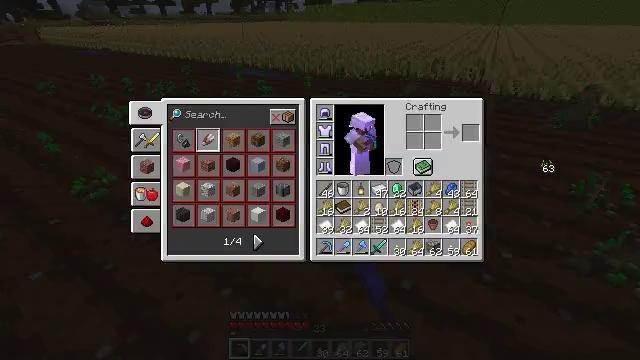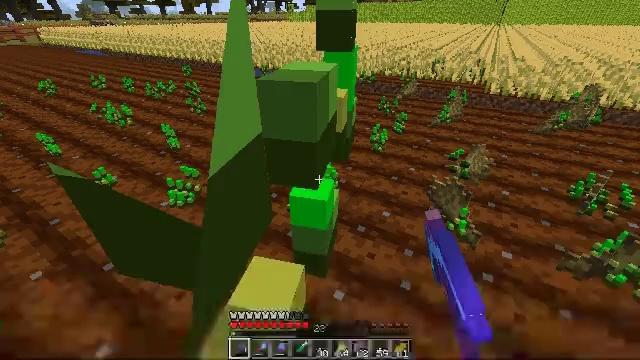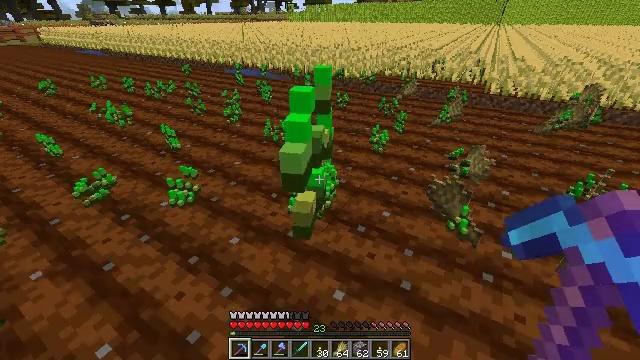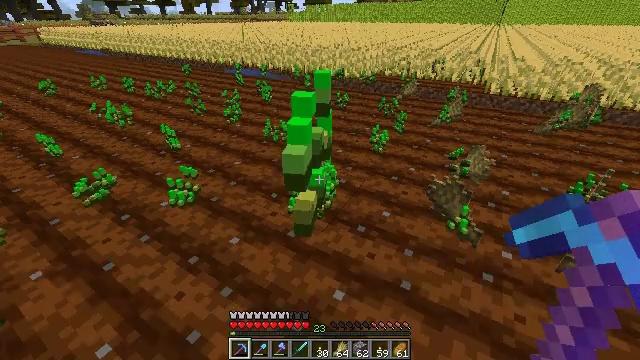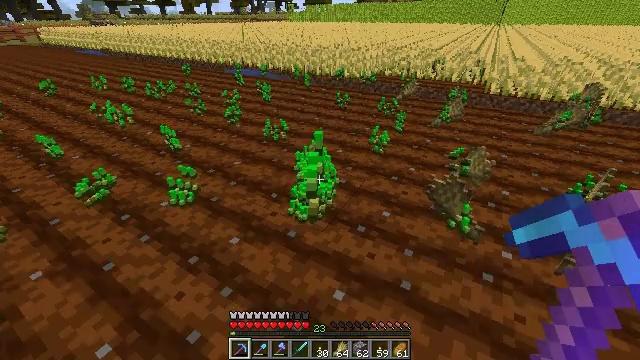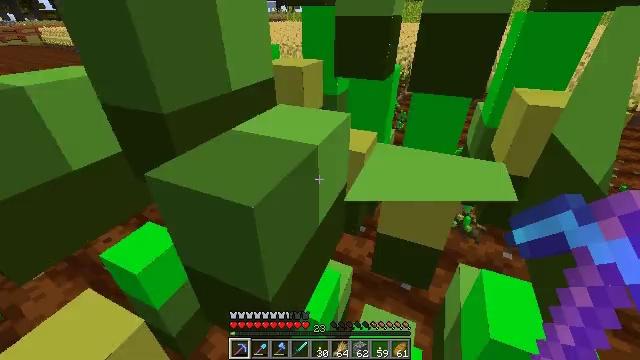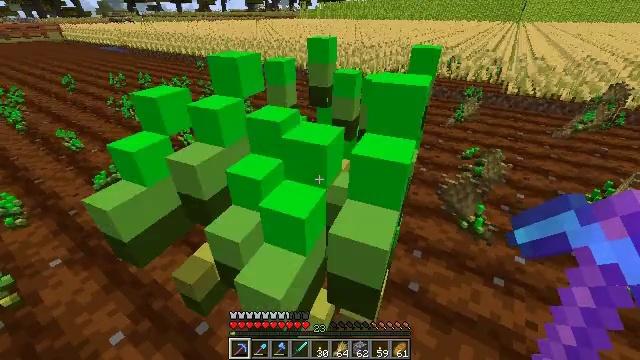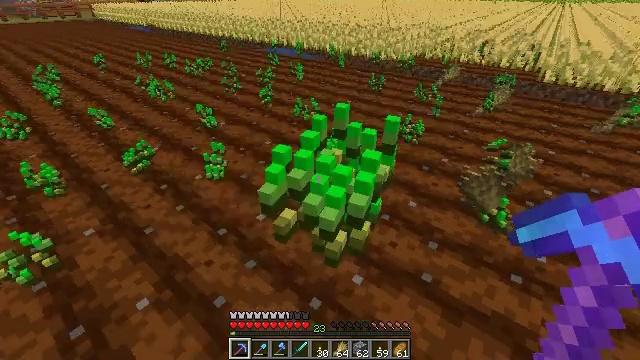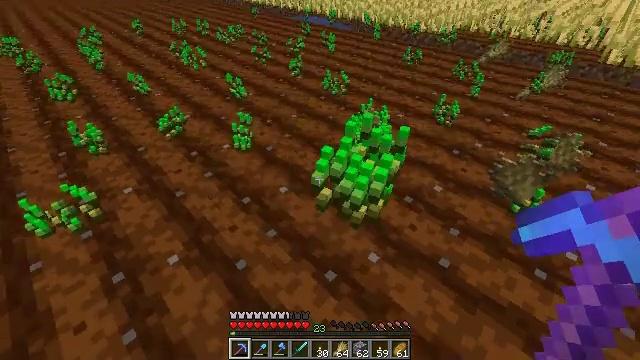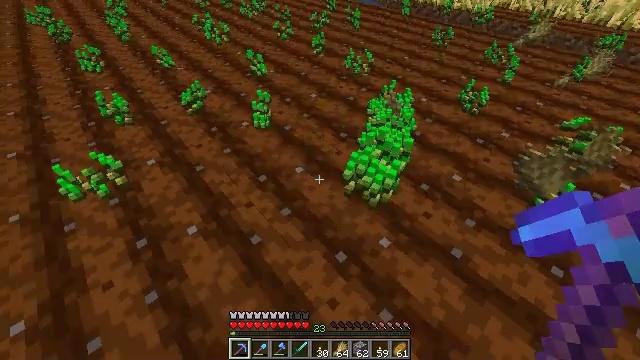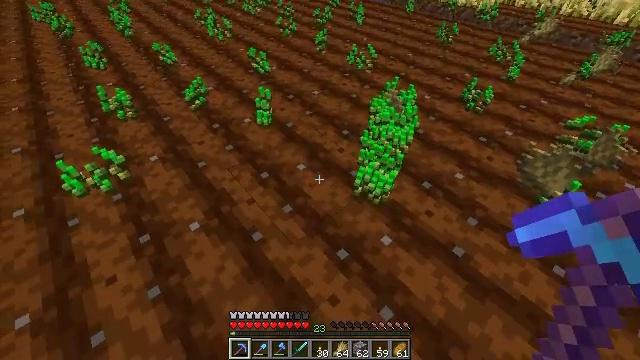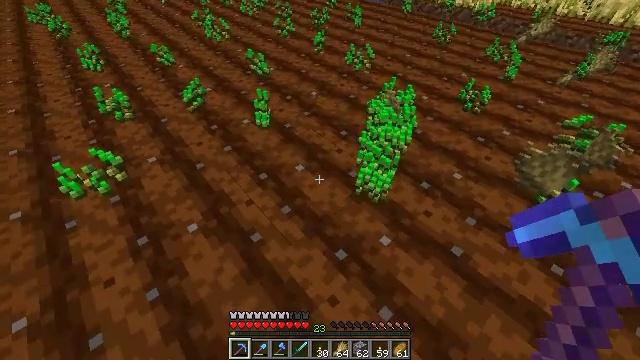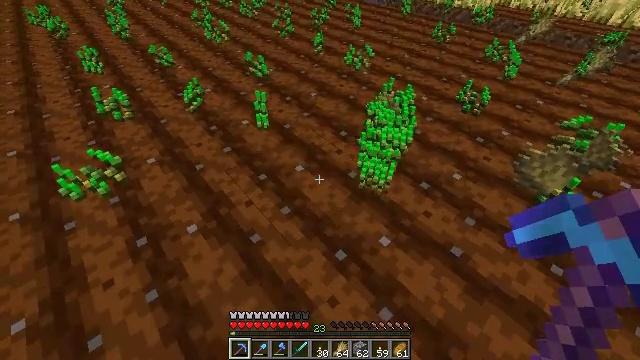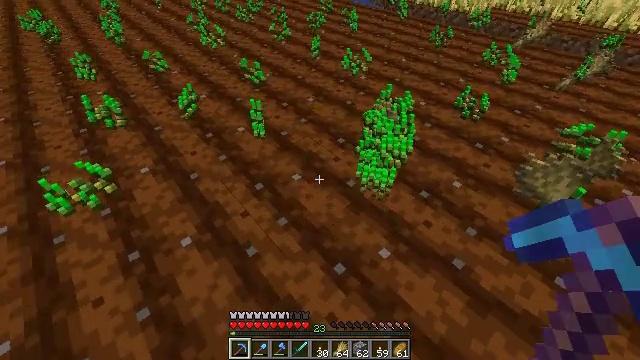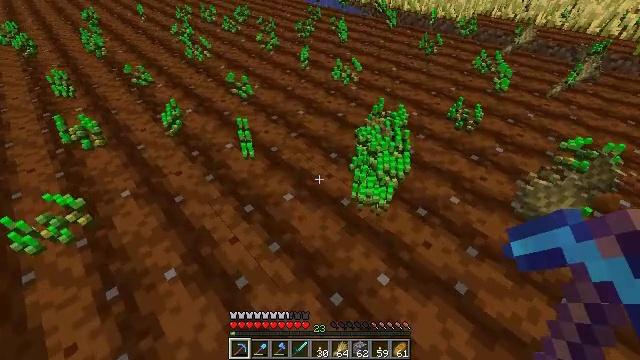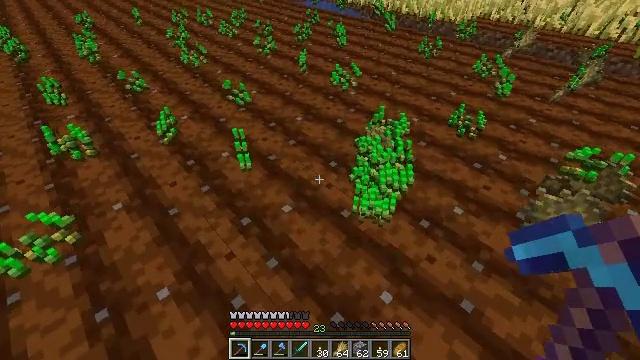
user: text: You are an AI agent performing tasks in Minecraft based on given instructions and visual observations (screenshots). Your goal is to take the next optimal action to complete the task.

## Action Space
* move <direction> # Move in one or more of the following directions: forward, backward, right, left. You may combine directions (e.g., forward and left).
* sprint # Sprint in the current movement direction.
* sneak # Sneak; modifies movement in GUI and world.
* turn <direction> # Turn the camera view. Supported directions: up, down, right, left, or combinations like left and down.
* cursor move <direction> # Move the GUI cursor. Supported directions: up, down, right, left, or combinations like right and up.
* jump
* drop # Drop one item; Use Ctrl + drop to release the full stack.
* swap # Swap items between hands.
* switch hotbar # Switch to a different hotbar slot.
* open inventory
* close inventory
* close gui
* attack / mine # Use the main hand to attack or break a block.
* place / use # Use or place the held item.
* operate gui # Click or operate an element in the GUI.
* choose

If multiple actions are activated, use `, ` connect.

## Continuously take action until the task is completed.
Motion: motion action
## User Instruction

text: Get wheat from the farmland.
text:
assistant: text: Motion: open gui
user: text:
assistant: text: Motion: close gui
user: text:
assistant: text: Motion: no_op
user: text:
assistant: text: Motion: no_op
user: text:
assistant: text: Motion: no_op
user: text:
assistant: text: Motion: turn left
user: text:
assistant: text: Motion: turn left and down
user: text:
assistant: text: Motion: turn left and down
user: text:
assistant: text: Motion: turn left and down
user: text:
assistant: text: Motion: no_op
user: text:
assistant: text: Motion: no_op
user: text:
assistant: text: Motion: no_op
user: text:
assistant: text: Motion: move forward
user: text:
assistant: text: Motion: move forward, turn right and up
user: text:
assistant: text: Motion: move forward
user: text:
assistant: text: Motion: move forward, turn right
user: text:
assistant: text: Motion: move forward, turn right
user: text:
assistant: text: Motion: move forward
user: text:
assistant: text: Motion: move forward, turn right and up
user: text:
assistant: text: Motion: move forward, turn right and up
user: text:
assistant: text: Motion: move forward, turn right and up
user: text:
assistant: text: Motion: move forward, turn right and up
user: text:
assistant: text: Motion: move forward, turn right
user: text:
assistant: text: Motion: move forward, turn right
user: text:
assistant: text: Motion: move forward, turn right
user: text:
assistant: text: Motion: move forward
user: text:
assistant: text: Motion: move forward
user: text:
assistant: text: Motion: move forward
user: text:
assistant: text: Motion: move forward
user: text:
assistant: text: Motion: move forward